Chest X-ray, AP view. Patient: 40 years old, sex M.
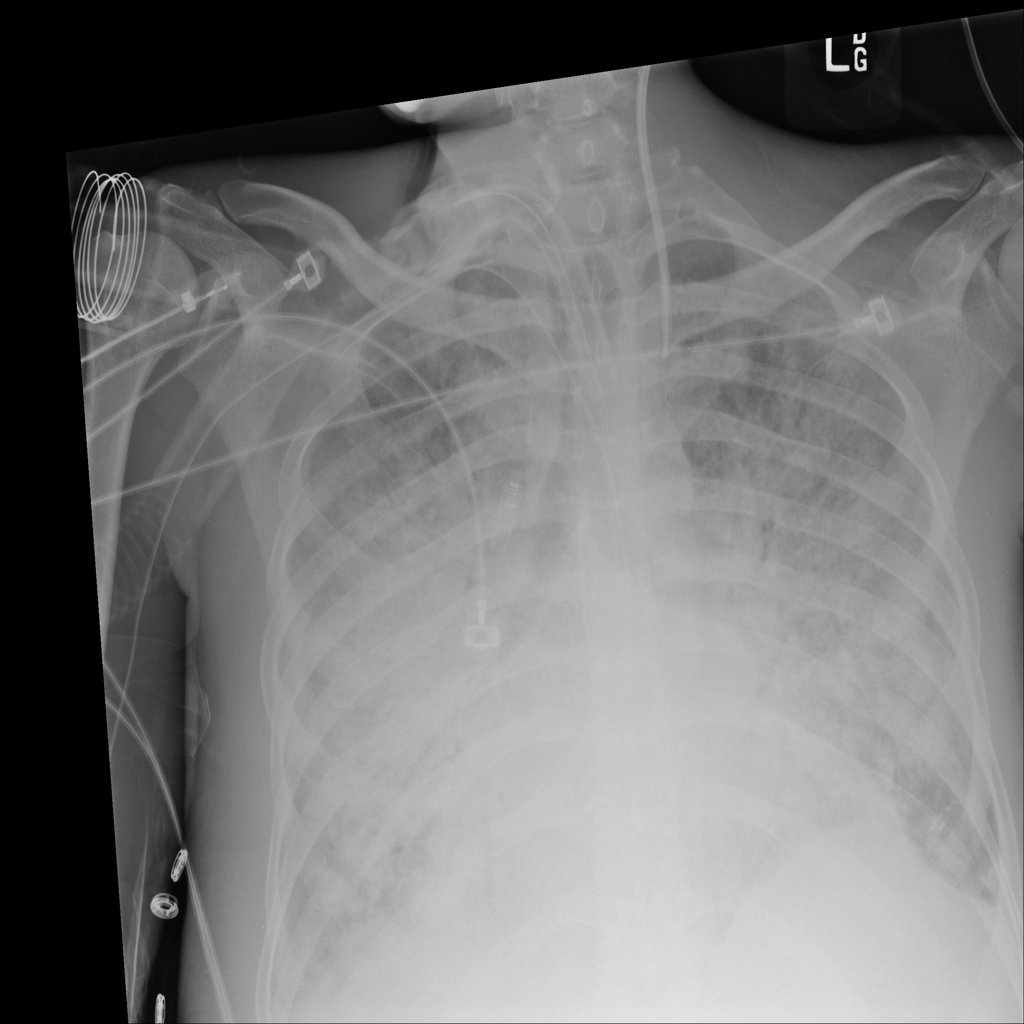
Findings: No Finding